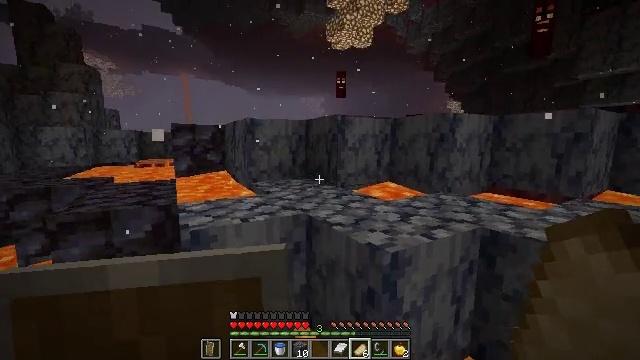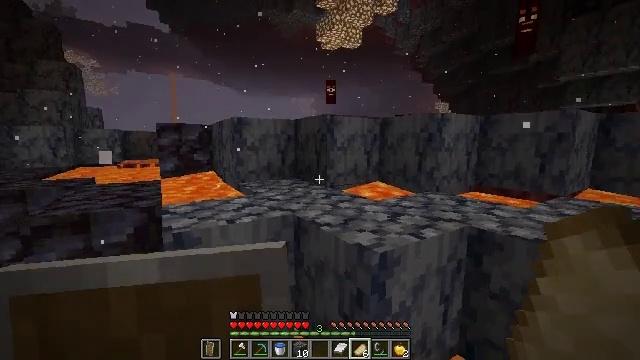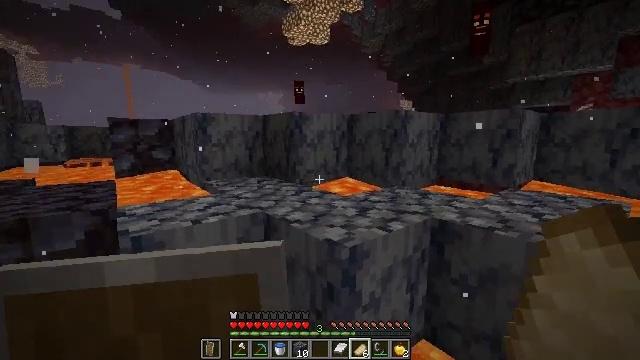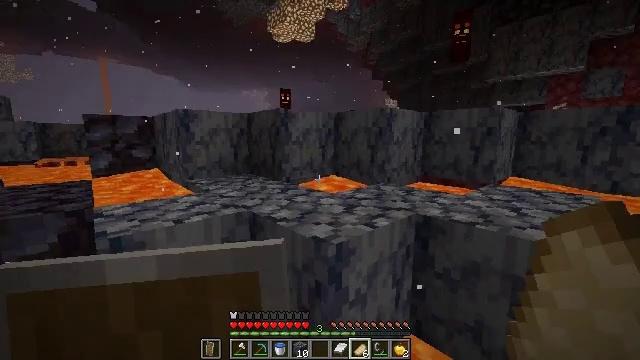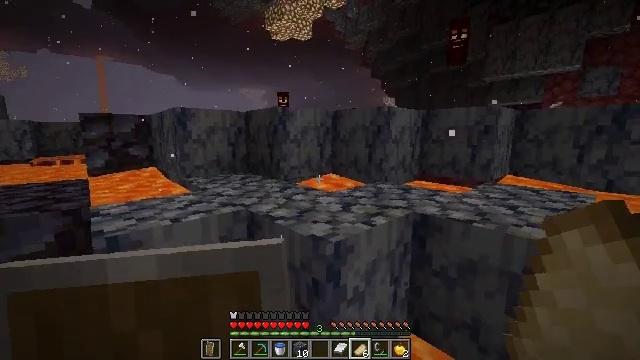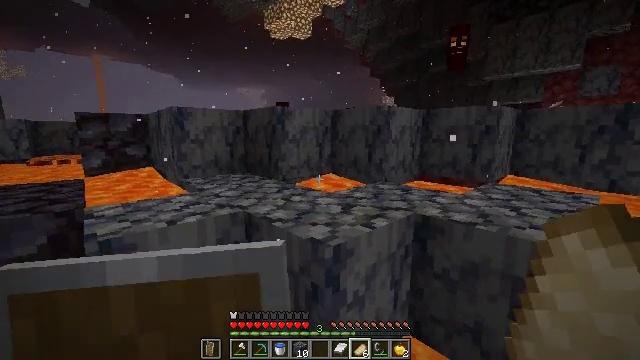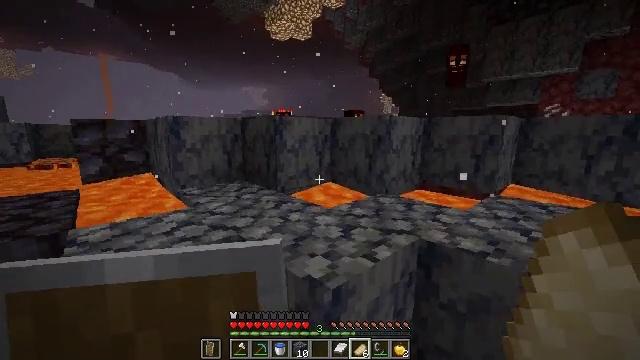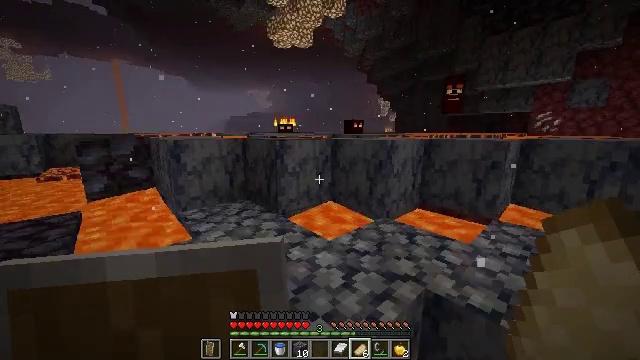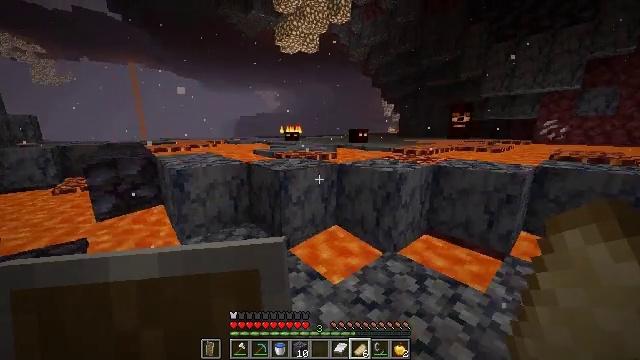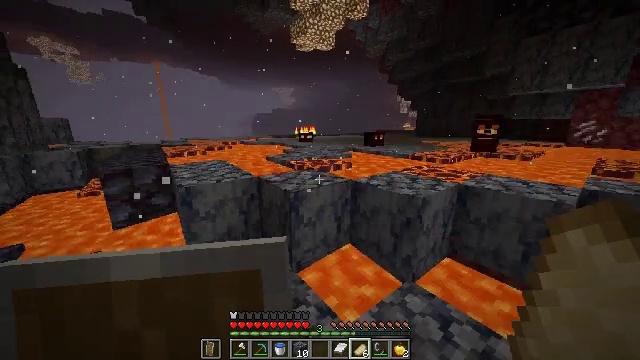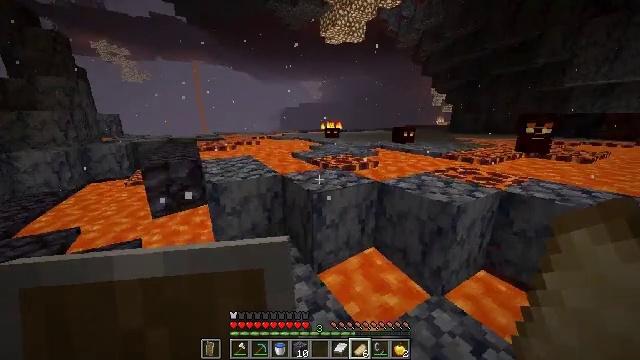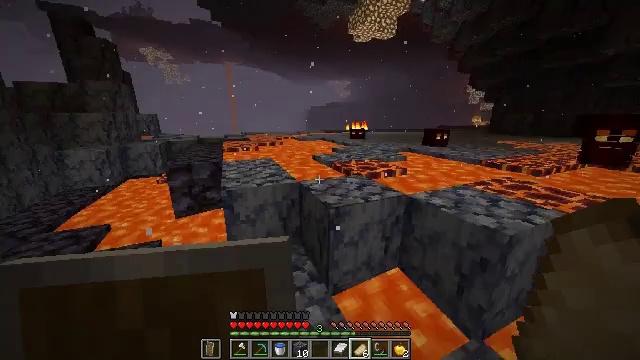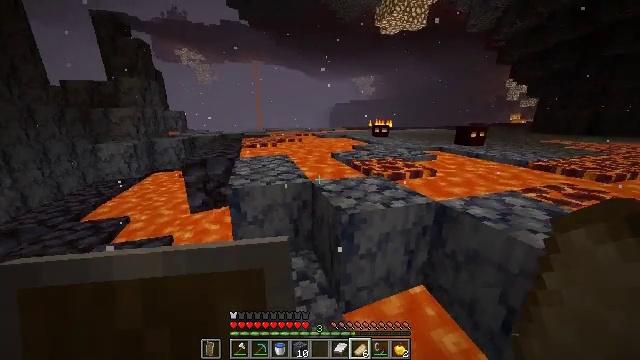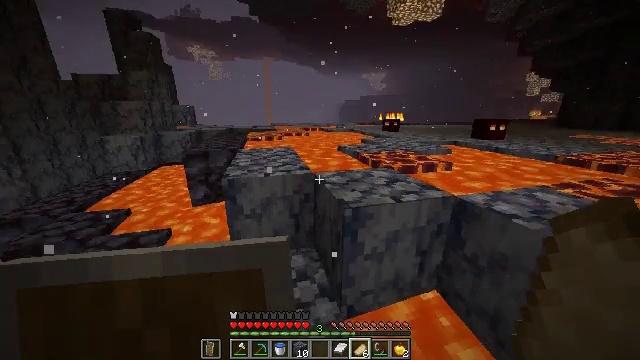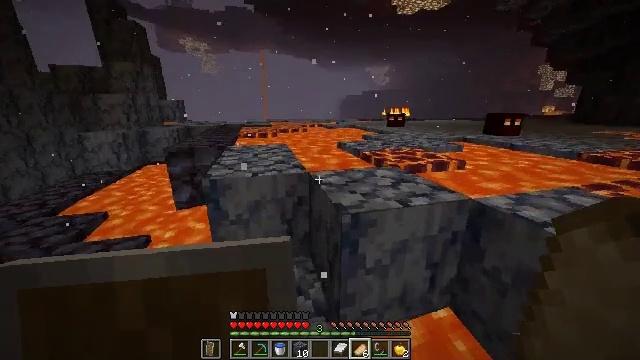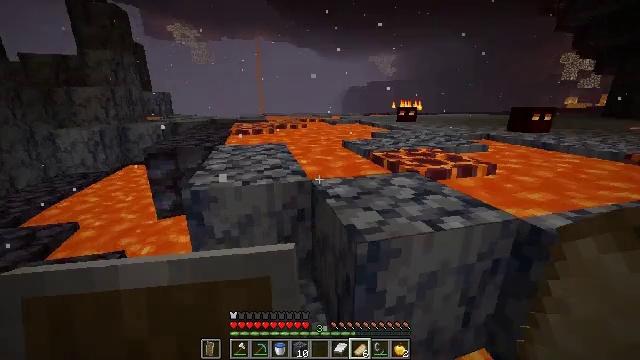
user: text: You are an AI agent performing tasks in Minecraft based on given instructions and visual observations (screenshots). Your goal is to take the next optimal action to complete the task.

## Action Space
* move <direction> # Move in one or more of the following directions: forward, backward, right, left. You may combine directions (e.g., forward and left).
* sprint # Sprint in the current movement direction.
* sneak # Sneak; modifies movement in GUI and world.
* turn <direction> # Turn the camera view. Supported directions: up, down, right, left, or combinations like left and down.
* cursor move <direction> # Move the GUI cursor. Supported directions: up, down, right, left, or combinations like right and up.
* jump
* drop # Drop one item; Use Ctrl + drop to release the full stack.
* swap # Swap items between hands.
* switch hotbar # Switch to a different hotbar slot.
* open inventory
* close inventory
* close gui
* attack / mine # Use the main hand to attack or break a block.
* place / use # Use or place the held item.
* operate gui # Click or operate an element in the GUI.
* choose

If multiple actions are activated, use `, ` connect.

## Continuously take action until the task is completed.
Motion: motion action
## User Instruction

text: Kill a magma cube.
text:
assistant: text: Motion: turn right
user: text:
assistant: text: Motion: turn right
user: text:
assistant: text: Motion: turn right
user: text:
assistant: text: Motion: no_op
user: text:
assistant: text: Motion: move forward, sprint
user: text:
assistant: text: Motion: move forward, sprint, turn down, jump
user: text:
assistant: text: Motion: move forward, sprint, jump
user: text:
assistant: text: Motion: move forward, sprint, turn left and down, jump
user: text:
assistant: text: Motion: move forward, sprint, turn left and down, jump
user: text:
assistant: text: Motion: move forward, sprint, turn left and down, jump
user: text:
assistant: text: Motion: move forward, sprint, turn left
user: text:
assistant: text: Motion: move forward, sprint, turn left
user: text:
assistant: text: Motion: turn left
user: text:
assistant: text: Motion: move left
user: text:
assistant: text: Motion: move left
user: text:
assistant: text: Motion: move left, turn right
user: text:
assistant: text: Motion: move left, turn right
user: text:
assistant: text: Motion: turn right
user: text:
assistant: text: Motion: no_op
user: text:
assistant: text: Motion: no_op
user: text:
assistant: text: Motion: no_op
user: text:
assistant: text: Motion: switch to hotbar 1
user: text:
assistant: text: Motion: switch to hotbar 1
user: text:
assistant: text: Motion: switch to hotbar 1
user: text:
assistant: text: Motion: turn right
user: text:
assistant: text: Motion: turn right and down
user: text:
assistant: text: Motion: turn right and down
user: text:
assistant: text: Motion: turn right
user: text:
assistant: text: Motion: move forward
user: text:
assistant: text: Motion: move forward, jump